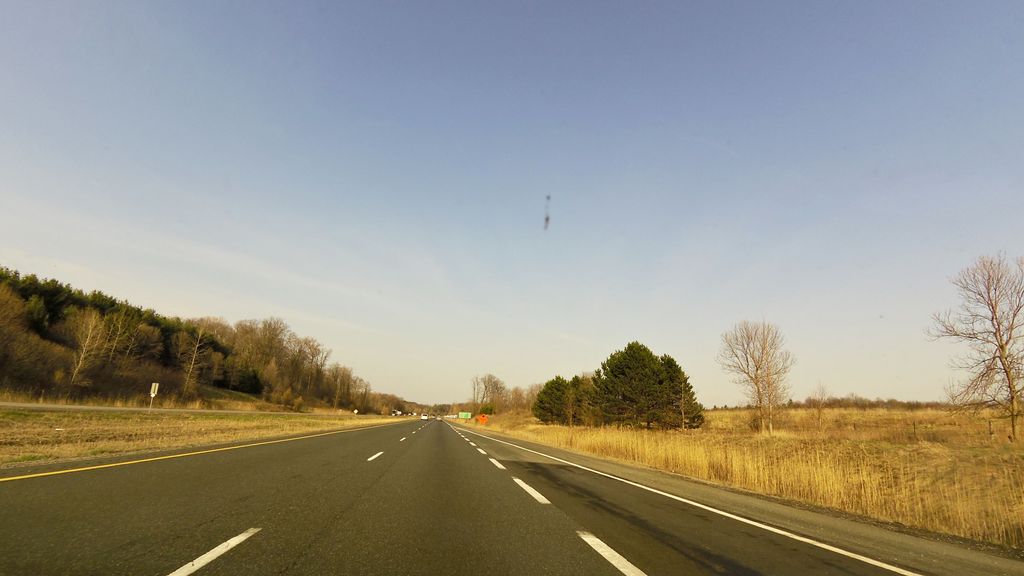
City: hamilton